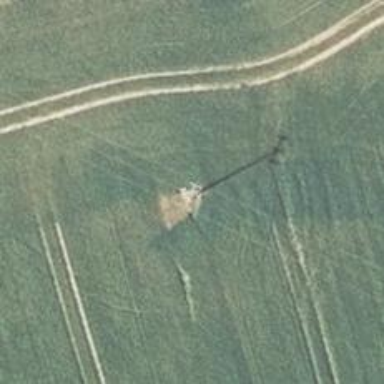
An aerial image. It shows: Power pole.